Question: Unluckily I don't know what to do :(

I want to align the text "bla bla...." at the bottom of the left div.
Setting it as 'position:absolute & bottom=0' doesnt work always because there are cases where image does not exist, and that would be a problem as if the text wont increase container div height...
I could change the layout if there is no 'img' with php but that doesnt guarantee that in case 'img' has less height than text, text overflow etc...
I know this is strange, the table is the only solution I have?
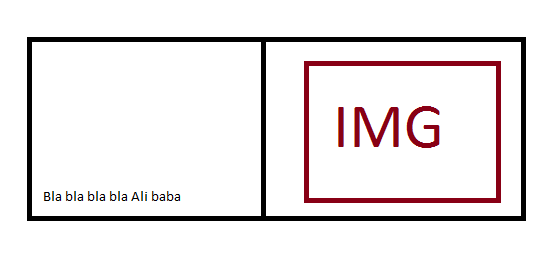
Answer: A table is rarely (if at all) a good solution for layout.
You could do a 'min-height' so if the 'img' does not exist, you will always have a height that will be adhered to.